Field crop: tomato
Growth stage: 1
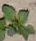
Species: solanum